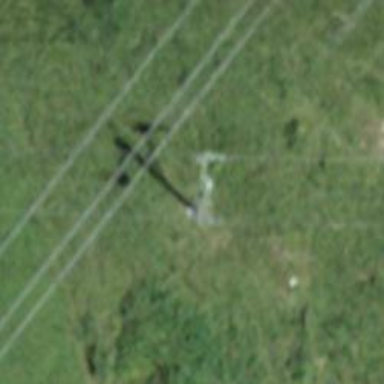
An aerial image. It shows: Pylon used for aerialway.